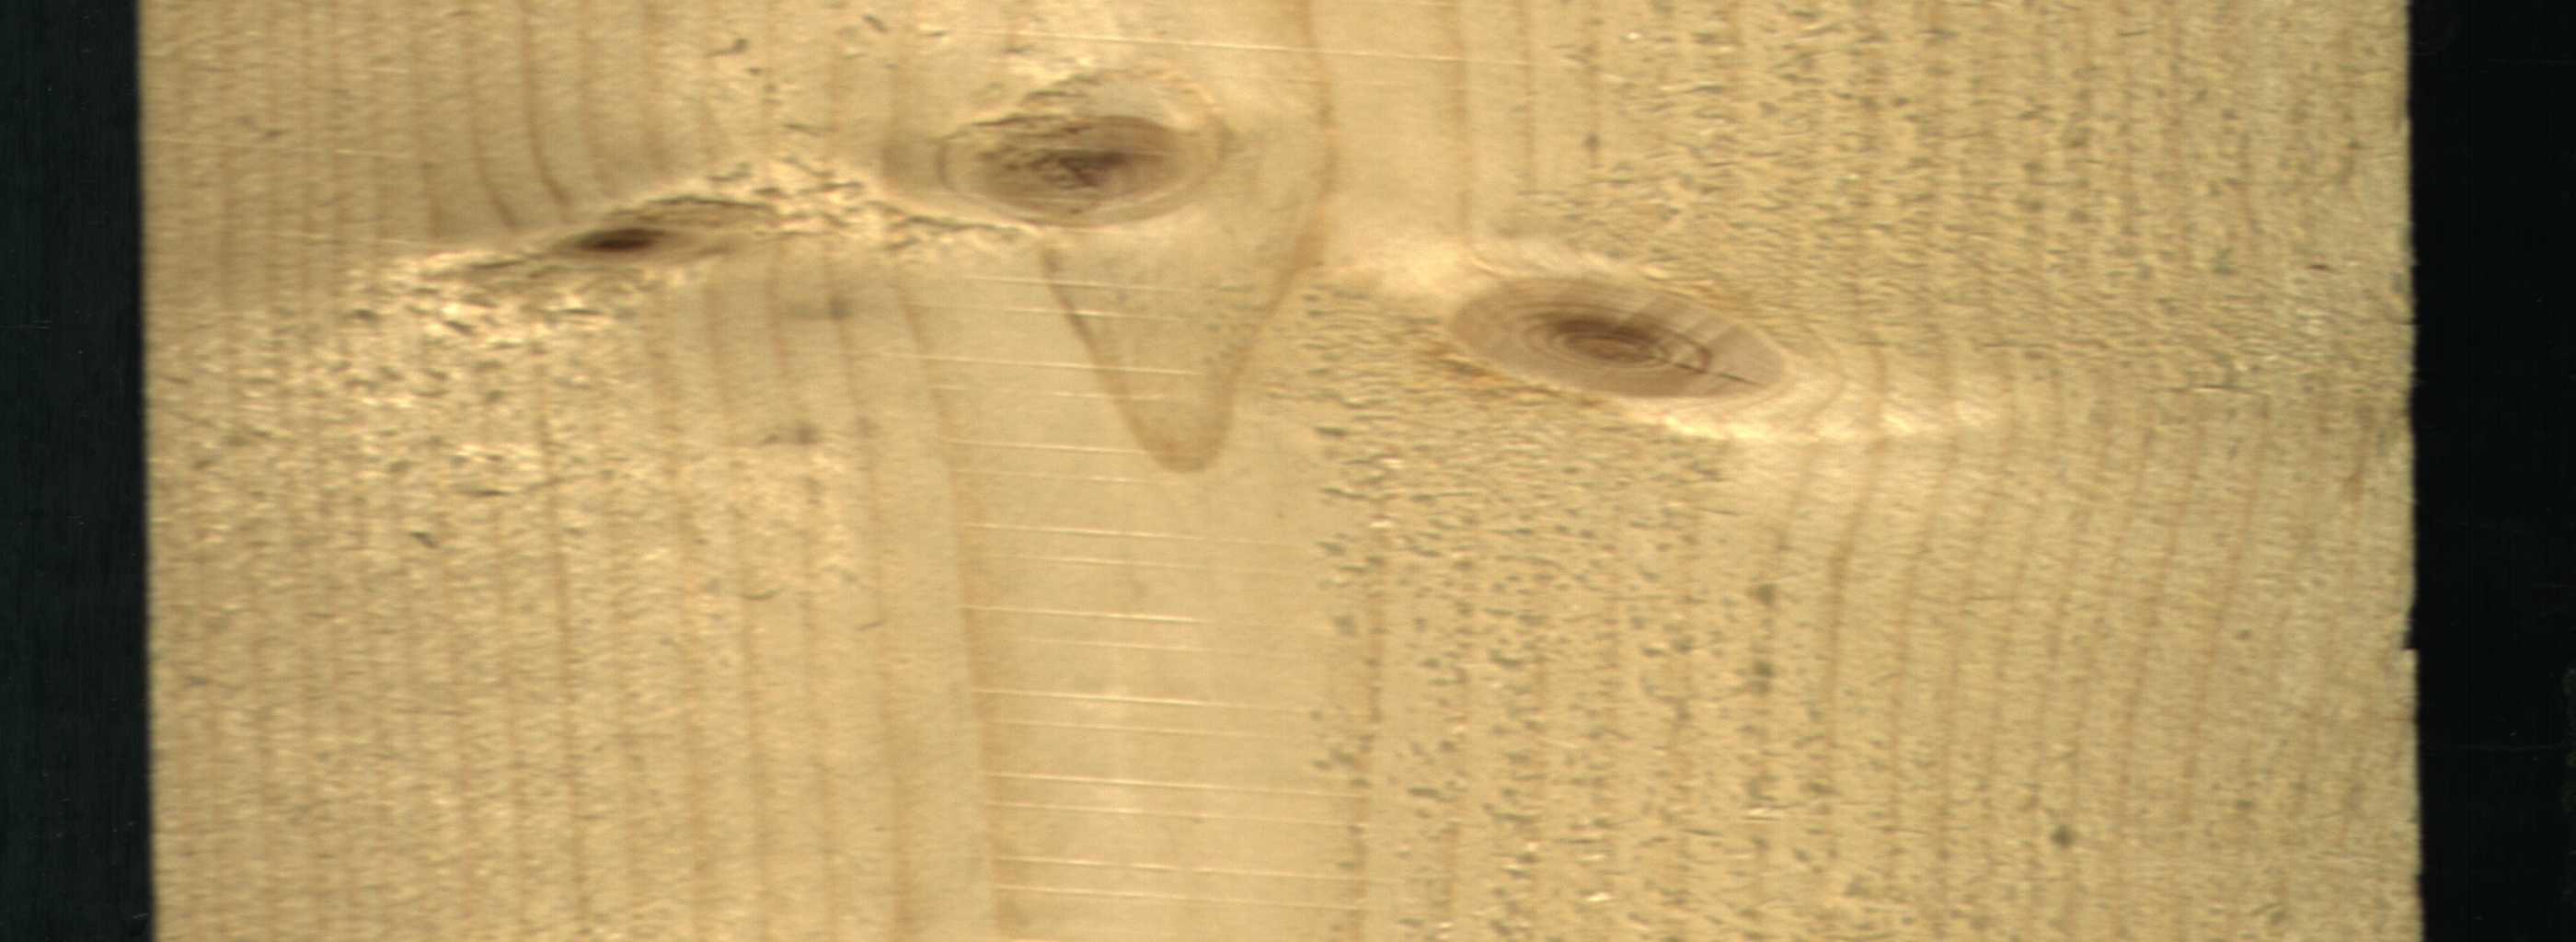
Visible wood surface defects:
Live_Knot
Live_Knot
Live_Knot